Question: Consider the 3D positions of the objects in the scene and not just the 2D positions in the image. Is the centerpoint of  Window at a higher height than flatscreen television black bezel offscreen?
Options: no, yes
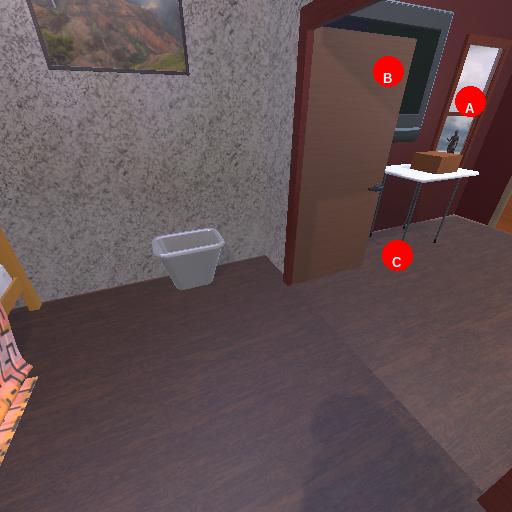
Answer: no